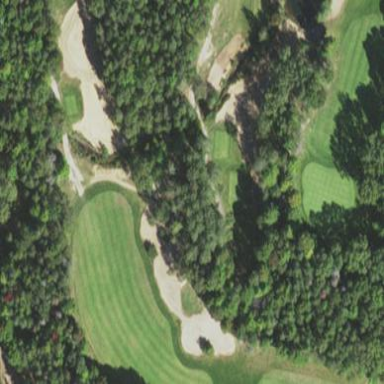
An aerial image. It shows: Sandy area is golf bunker.